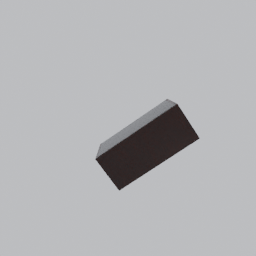
Label: furniture